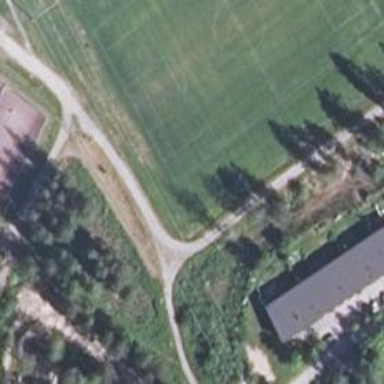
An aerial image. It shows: Grade2 track used for nordic skiing. The track is groomed for classic and skating styles.